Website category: sports
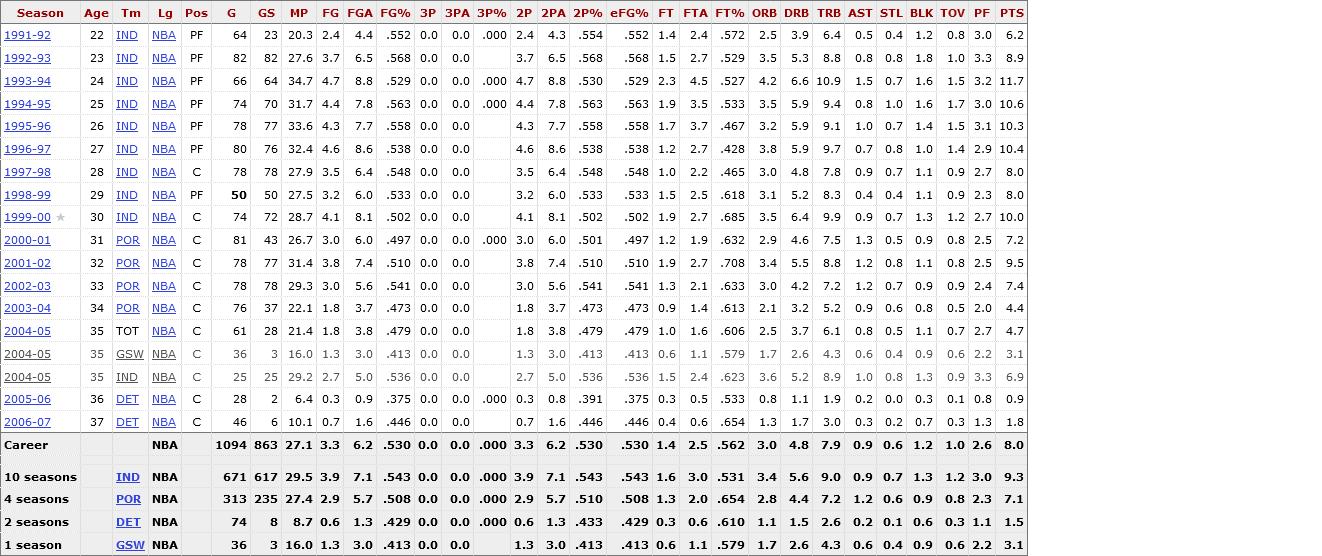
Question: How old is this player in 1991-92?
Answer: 22

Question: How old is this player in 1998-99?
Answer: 29

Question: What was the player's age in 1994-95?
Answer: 25

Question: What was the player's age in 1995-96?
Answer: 26

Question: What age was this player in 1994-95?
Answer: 25

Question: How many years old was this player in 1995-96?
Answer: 26

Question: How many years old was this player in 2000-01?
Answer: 31

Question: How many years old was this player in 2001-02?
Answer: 32

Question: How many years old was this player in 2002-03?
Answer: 33

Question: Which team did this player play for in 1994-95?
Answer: IND

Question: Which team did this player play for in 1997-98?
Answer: IND

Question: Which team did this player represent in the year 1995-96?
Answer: IND

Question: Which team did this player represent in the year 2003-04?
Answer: POR

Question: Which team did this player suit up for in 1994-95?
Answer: IND

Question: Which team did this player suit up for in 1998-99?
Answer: IND

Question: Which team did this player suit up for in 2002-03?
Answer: POR

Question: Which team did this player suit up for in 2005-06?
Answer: DET

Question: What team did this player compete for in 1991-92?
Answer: IND

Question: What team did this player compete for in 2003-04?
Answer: POR

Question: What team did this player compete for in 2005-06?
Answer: DET

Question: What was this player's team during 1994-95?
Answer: IND

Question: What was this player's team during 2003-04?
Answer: POR

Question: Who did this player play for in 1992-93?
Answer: IND

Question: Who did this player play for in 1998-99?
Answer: IND

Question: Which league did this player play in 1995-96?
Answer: NBA

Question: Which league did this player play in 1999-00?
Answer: NBA

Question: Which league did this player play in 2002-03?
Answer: NBA

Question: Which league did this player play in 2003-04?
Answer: NBA

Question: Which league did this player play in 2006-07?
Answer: NBA

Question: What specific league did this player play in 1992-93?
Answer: NBA

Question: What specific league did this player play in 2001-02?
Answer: NBA

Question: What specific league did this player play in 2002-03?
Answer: NBA

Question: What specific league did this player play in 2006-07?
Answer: NBA

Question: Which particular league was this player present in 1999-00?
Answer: NBA

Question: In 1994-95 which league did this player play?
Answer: NBA

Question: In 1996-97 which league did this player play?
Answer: NBA

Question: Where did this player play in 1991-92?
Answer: NBA

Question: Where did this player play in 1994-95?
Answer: NBA

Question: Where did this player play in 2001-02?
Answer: NBA

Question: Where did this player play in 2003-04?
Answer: NBA

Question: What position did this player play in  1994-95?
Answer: PF

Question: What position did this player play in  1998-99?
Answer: PF

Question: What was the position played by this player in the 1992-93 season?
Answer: PF

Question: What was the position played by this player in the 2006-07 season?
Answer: C

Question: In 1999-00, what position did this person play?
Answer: C

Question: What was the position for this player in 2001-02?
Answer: C

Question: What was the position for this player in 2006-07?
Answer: C

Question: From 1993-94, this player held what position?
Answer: PF

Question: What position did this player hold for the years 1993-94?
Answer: PF

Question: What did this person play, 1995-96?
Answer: PF

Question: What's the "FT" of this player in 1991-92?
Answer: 1.4

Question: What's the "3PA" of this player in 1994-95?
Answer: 0.0

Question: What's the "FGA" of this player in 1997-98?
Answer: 6.4

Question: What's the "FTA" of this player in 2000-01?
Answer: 1.9

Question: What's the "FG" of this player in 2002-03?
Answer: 3.0

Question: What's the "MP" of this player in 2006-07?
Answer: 10.1

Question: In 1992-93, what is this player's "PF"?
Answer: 3.3

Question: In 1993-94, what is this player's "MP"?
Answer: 34.7

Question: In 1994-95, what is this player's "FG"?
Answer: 4.4

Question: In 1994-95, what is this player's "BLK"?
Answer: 1.6

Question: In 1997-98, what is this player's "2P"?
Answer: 3.5

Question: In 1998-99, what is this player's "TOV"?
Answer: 0.9

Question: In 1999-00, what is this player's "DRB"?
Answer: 6.4

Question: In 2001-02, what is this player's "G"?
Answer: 78